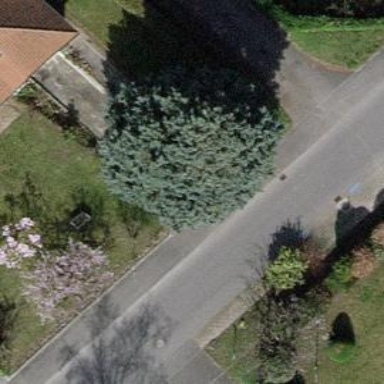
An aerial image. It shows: Evergreen needle-leaved tree.